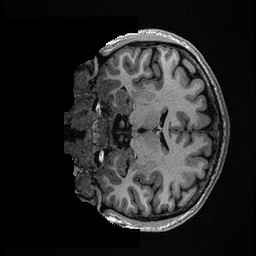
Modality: T1w
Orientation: coronal
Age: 31
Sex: male
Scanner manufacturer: ge
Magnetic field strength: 3 T
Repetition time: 0.006952 s
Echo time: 0.00292 s